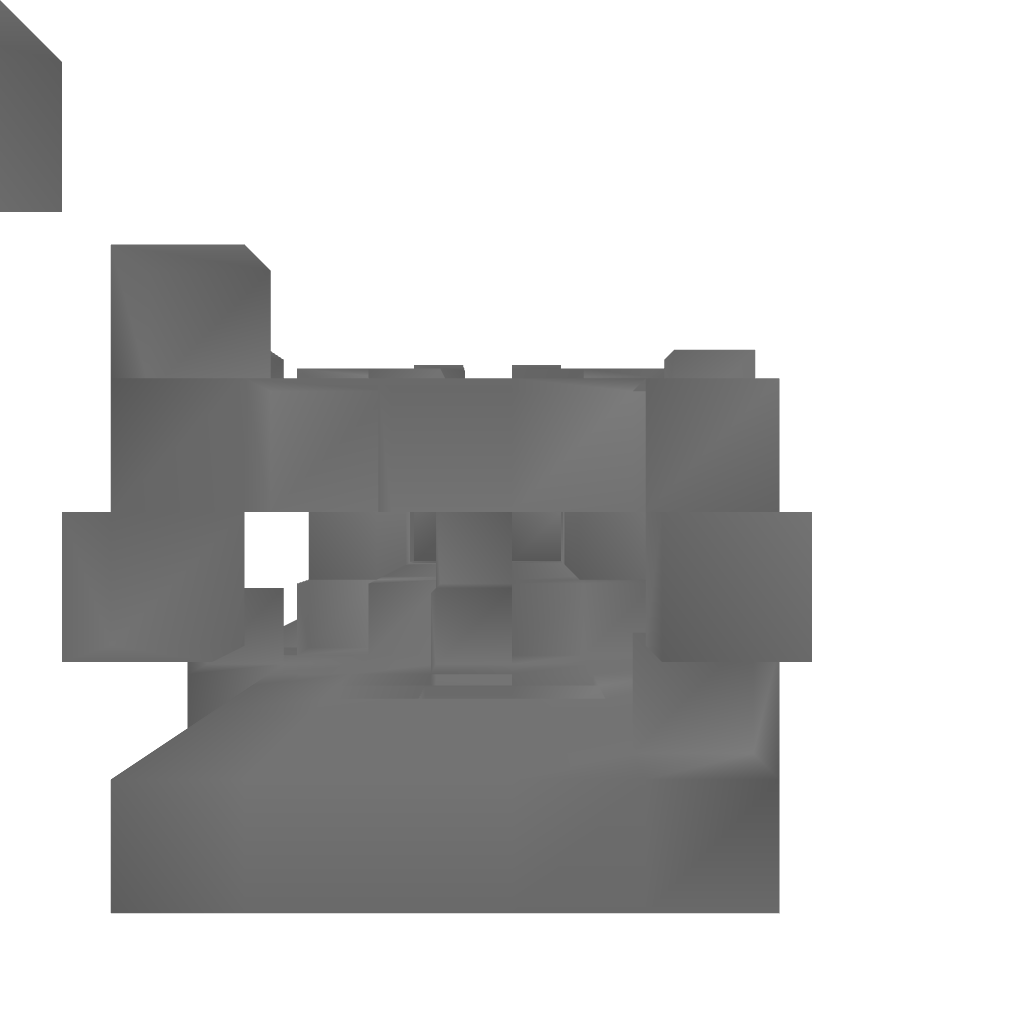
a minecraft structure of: Cannon rapid fire bad low quality